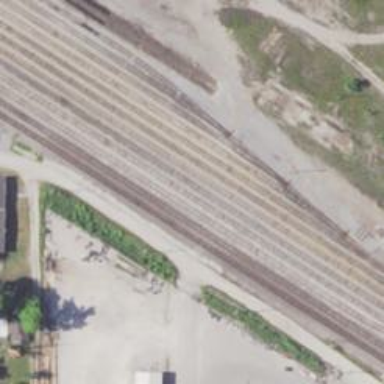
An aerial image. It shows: Railway siding with rails.